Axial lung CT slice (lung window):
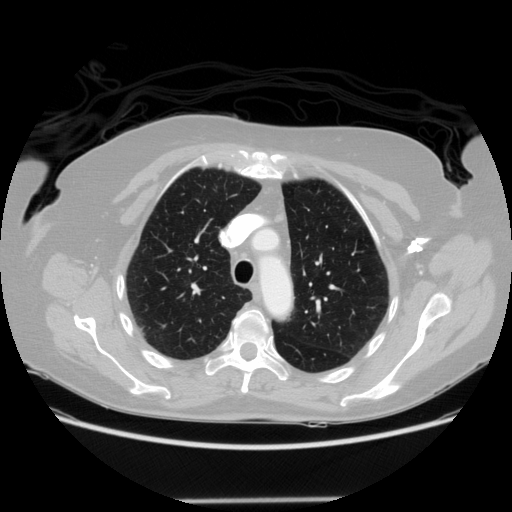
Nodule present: no